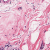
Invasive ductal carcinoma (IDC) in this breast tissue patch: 0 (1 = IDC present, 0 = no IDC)